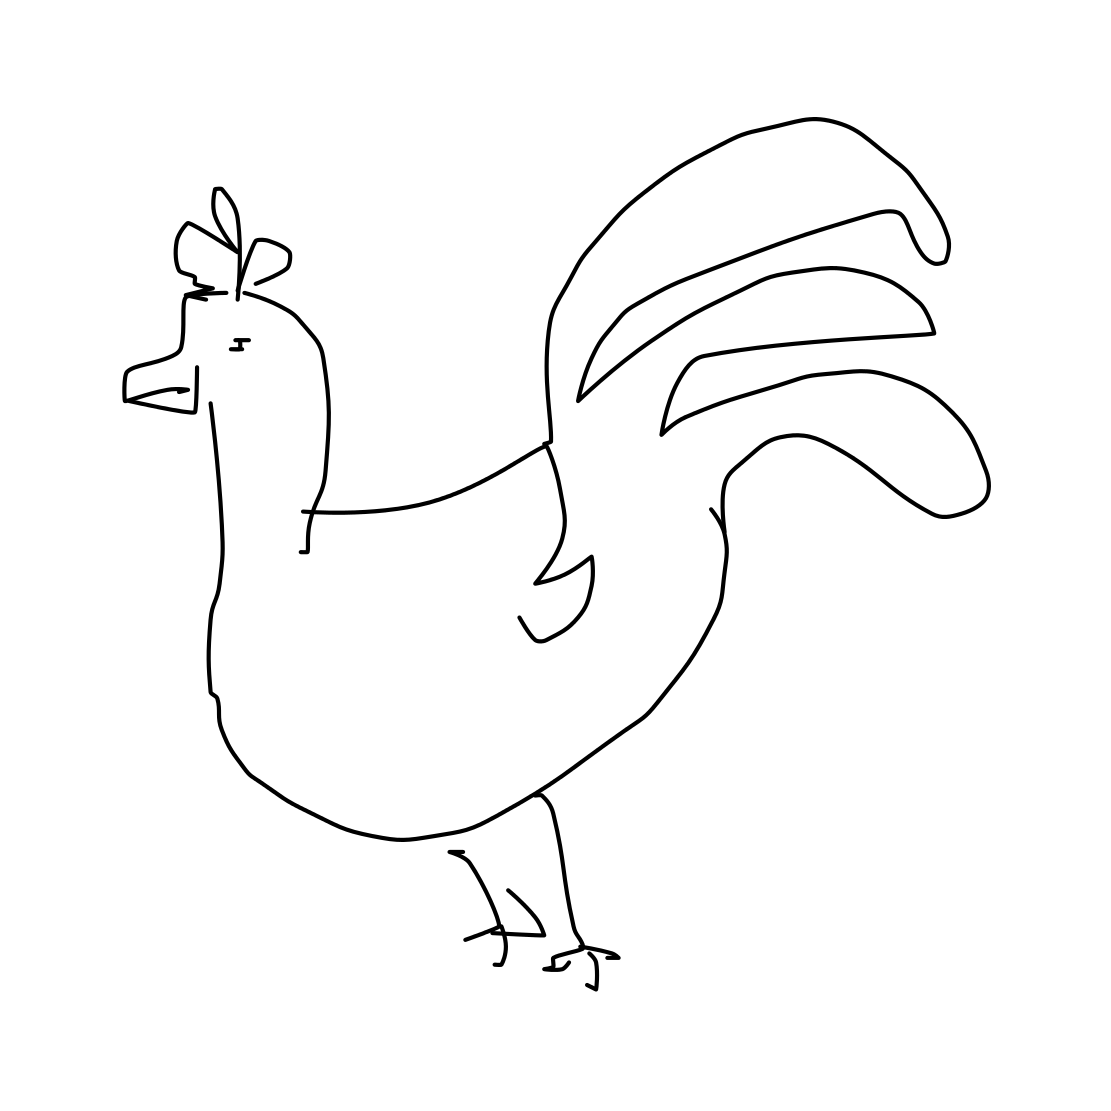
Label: rooster